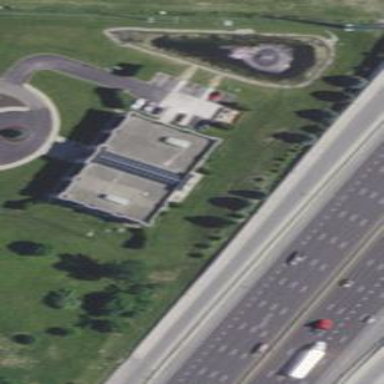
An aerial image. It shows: Office building.